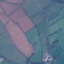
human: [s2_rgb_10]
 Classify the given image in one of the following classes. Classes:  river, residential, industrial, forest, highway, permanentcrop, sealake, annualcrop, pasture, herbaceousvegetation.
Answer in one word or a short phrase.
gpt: Pasture